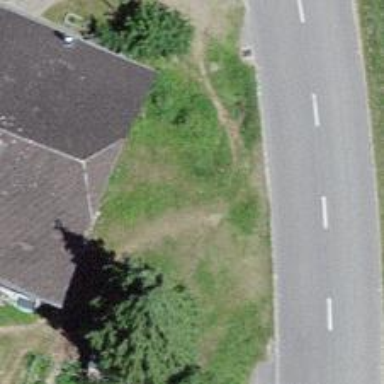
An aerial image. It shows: Bus stop along the road.